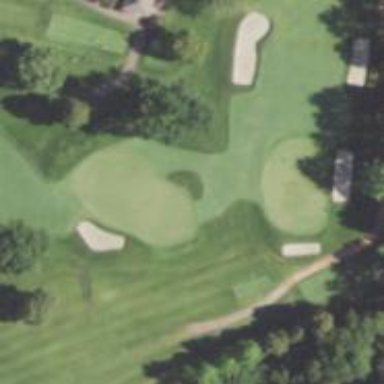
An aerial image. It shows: View of golf hole.